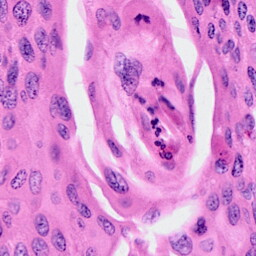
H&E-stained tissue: Cervix